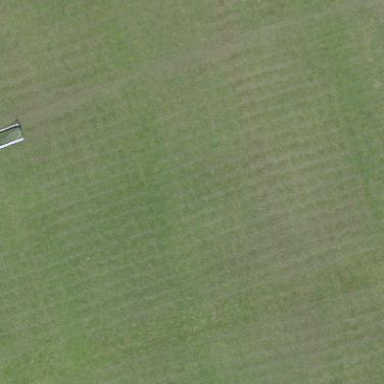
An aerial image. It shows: Soccer pitch designated for leisure and sports activities.